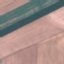
Land use / land cover class: AnnualCrop